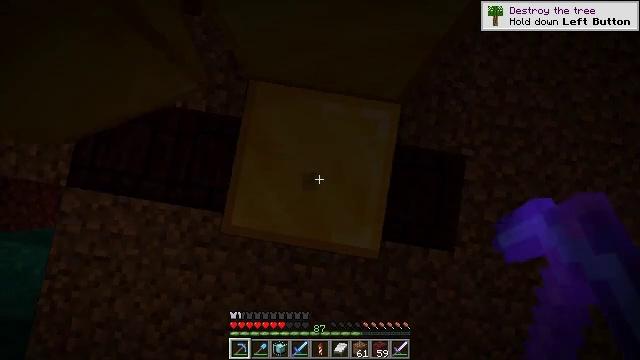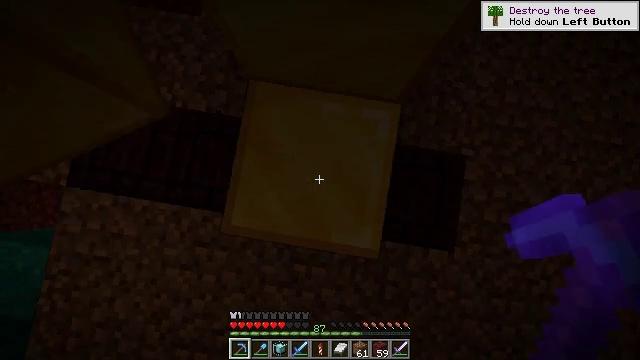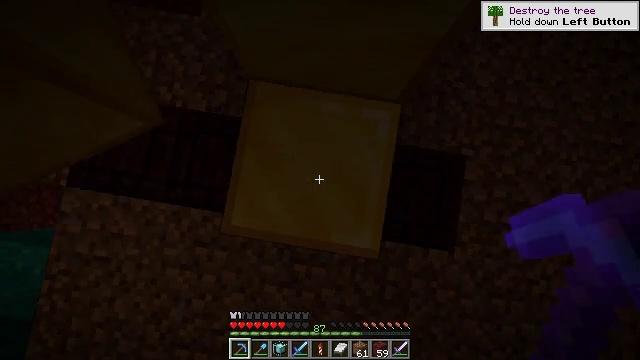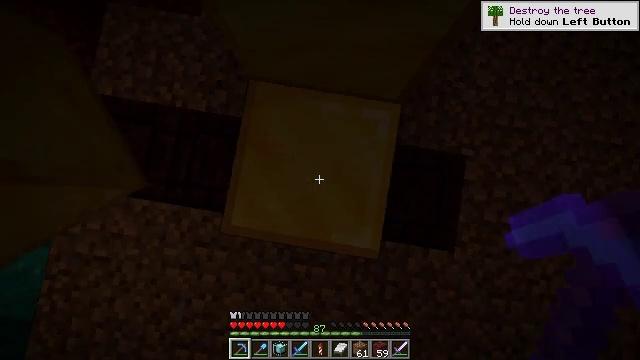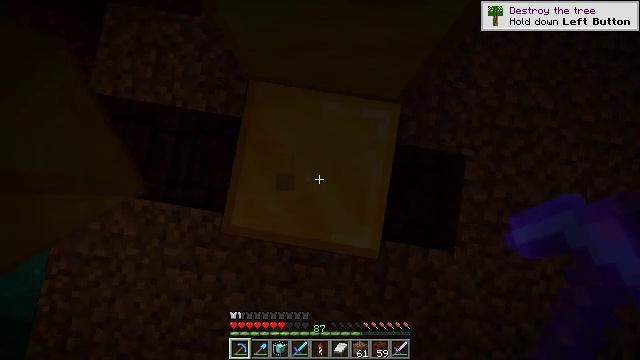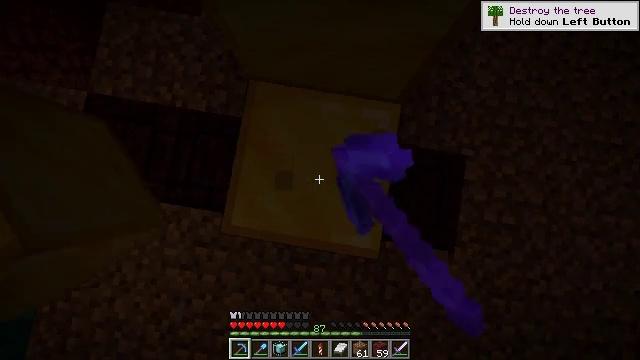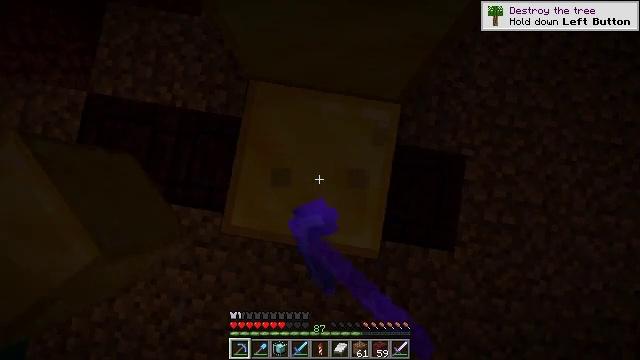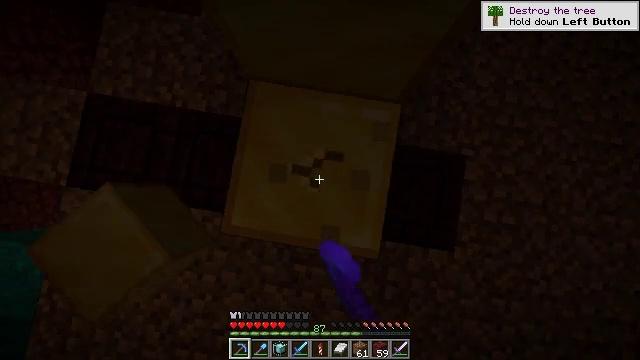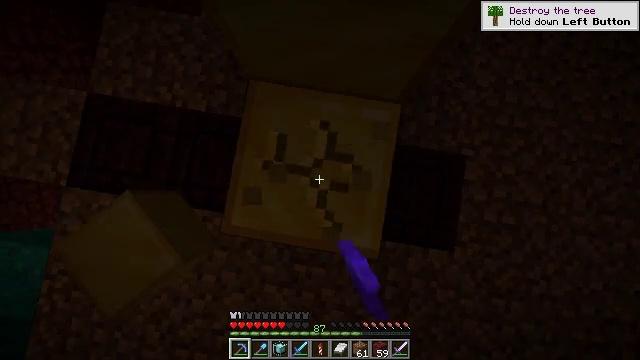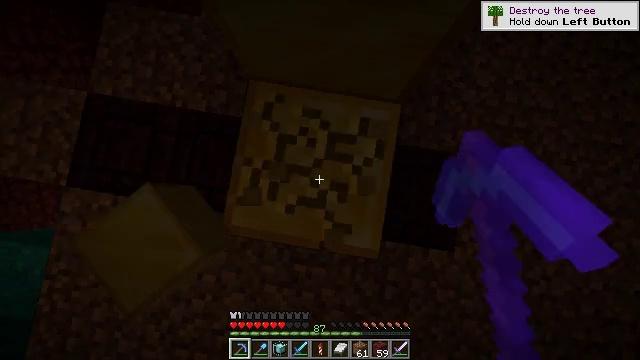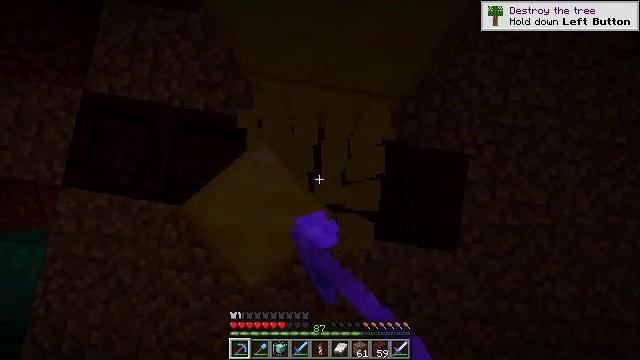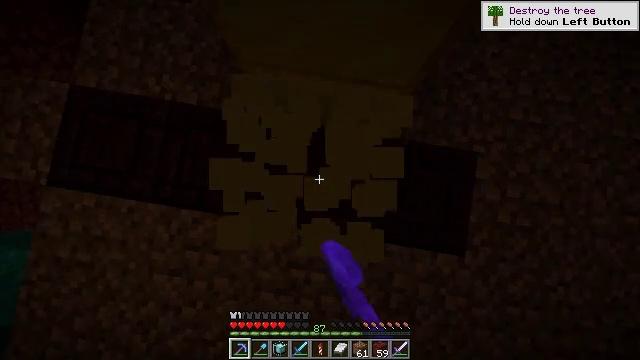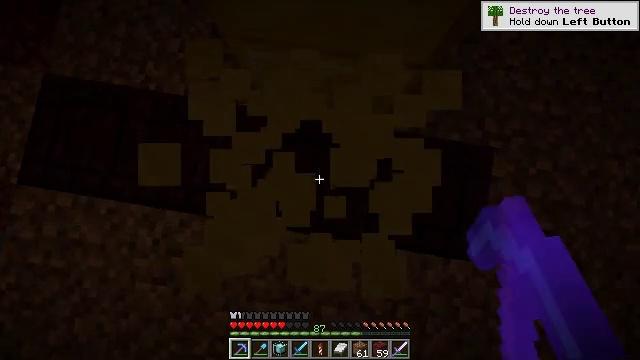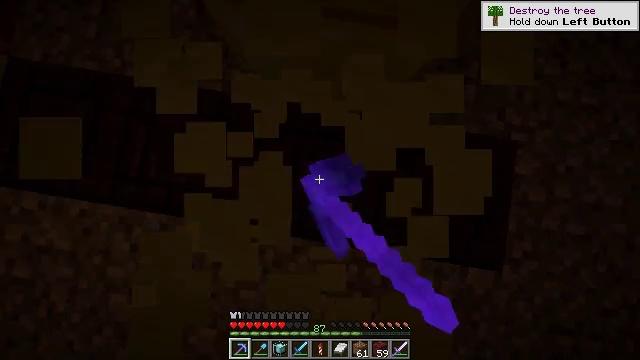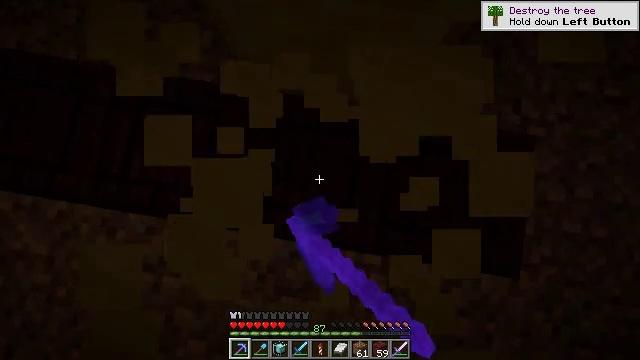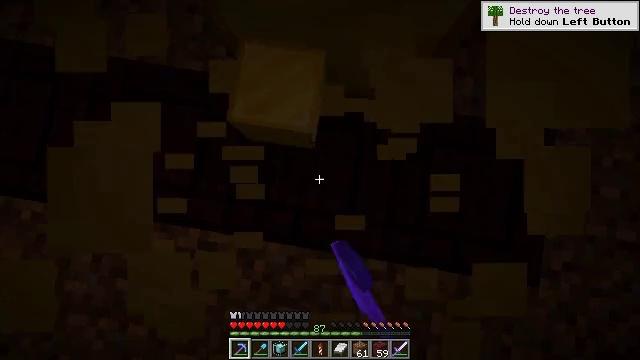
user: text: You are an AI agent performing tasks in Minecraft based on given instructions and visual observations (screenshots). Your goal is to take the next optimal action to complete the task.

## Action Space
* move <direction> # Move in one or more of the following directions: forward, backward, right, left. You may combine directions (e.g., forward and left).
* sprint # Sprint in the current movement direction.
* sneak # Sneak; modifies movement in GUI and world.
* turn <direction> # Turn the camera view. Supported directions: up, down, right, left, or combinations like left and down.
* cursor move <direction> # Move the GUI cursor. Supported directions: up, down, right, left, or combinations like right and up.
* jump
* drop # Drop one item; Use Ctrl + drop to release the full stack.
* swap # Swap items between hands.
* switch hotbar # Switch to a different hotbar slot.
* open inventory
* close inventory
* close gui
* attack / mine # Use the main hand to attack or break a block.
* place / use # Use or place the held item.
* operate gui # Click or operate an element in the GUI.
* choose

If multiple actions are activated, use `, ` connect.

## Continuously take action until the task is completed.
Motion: motion action
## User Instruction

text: Collect the gold block from a structure.
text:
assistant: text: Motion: no_op
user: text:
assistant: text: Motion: no_op
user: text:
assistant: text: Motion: no_op
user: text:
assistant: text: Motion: attack / mine
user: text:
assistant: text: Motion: attack / mine
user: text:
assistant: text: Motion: attack / mine
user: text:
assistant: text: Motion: attack / mine
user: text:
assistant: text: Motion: attack / mine
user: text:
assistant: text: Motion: attack / mine
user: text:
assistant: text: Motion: attack / mine
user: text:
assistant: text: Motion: attack / mine
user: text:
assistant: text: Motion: attack / mine
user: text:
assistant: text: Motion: no_op
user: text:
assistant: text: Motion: no_op
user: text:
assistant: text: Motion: no_op
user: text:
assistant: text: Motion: no_op
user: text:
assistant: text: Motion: no_op
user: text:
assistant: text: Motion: turn up
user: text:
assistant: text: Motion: turn right and up
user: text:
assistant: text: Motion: turn right and up
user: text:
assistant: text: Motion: turn right and up
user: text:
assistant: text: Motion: turn right and up
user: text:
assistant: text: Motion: turn up
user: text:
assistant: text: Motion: no_op
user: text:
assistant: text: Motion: attack / mine
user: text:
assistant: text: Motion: attack / mine
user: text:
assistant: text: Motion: attack / mine
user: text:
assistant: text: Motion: attack / mine
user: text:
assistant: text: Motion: attack / mine
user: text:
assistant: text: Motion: attack / mine